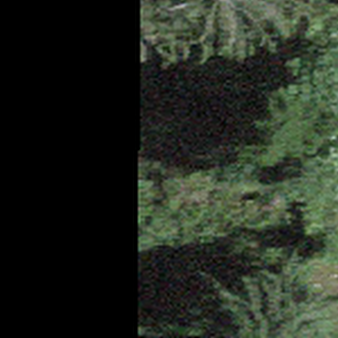
Label: other